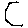
Label: hexagon